Question: This is the "main" class (doesn't contain the main method)
'''
import javax.swing.*;
import java.awt.*;
//import java.lang.Object;
//import java.awt.event.ActionListener;
//import java.awt.event.;
public class Program {
public JFrame frame;
public JPanel header;
public JPanel text;
public JPanel body;
public JTextField input;
public JButton agregar;
public List listA;
public List listB;
public Program(String title) {
frame = new JFrame(title);
frame.setSize(500,600);
frame.setResizable(false);
frame.setVisible(true);
frame.setDefaultCloseOperation(JFrame.EXIT_ON_CLOSE);
frame.setLayout(null);
header = new JPanel();
header.setBackground(new Color(255,204,50));
header.setBounds(0,0,500,100);
text = new JPanel();
text.setBackground(new Color(255,204,100));
text.setBounds(0,100,500,50);
text.setLayout(null);
//Inicializando la "entrada"
input = new JTextField(20);
input.setBounds(50,13,300,25);
text.add(input);
agregar = new JButton();
agregar.setBounds(360,12,80,25);
agregar.setText("Agregar");
text.add(agregar);
//Listo
body = new JPanel();
body.setBackground(new Color(255,204,150));
body.setBounds(0,150,500,450);
//Lo que esta dentro del body
listA = new List(20);
body.add(listA);
listB = new List(20);
body.add(listB);
//Listo
//Anadir todos los paneles al frame principal
frame.add(header);
frame.add(text);
frame.add(body);
}
}
'''
And this is the MAIN class (This one contains the main method):
'''
public class Main {
public static void main(String[] args) {
new Program("Ordenamiento Recursivo");
}
}
'''
Each time I run the application, the UI components are presented differently, please see attached screen shot.
---
Well, thanks to everyone who responded the post, I finished the program and I'm very happy with the final result, here it is:

In case anyone wants to take a look at the code, here it is: <URL>
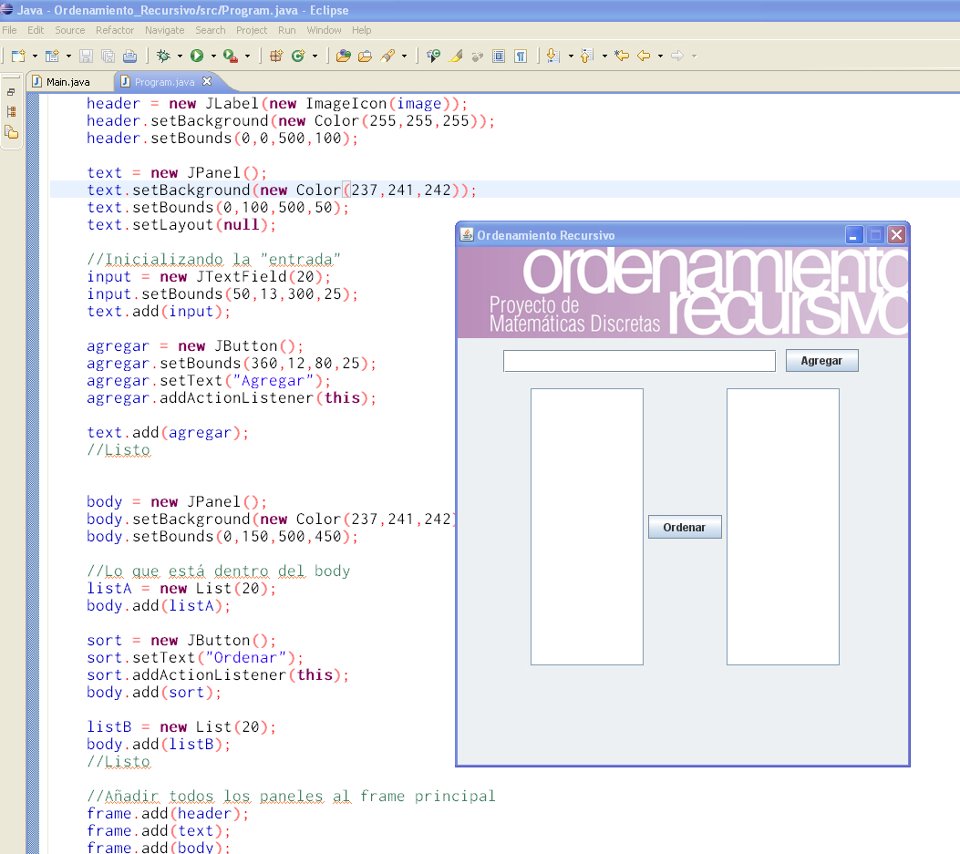
Answer: Problems:
- 'setVisible(true)'-